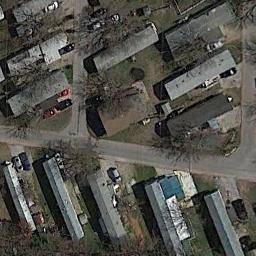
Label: mobile_home_park